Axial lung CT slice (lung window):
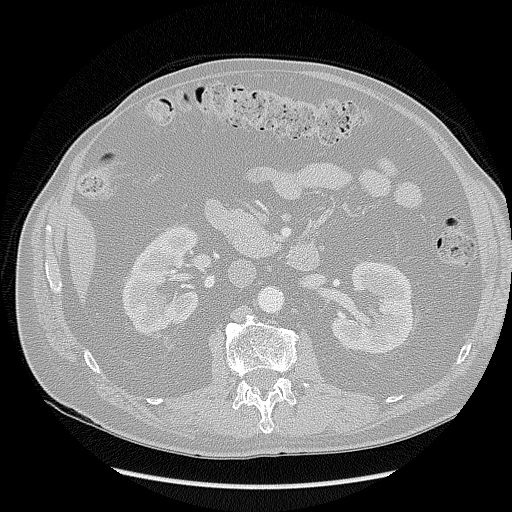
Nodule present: no